三年级 · 算术
用坚式计算。（带*的要验算）

$24 \times 3=\quad 450 \times 6=\quad * 433 \div 4=$

$7 \times 605=$

$306 \div 8=$

$* 840 \div 6=$
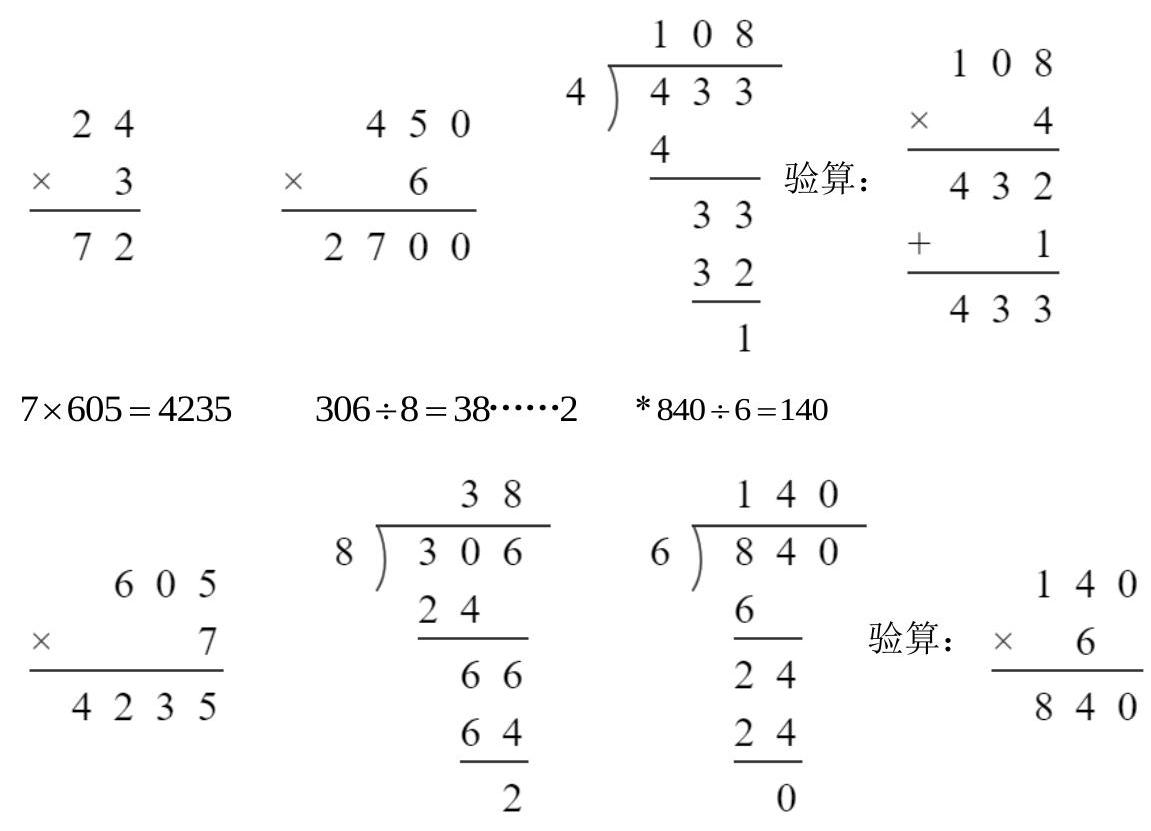
答案: $72 ; 2700 ; 108 \ldots . . .1 ;$

$4235 ; 38 . \ldots . .2 ; 140$

【分析】两位数乘一位数, 用一位数去乘两位数的每一位, 与哪一位上的数相乘, 积就写在哪一位下面; 三位数乘一位数, 用一位数去乘三位数的每一位, 与哪一位上的数相乘满几十, 就向前一位进几,计算每一位得数时, 不要忘记加上进位数; 三位数除以一位数, 先用被除数的百位上的数去除, 如果百位上的数大于除数, 商就在百位, 如果小于, 商就在十位, 每次所得的余数一定要比除数小即可;有余数的除法的验算方法: 用商乘除数加余数看是否等于被除数; 没有余数的除法验算: 商乘除数看是否等于被除数, 据此解答。

【详解】 $24 \times 3=72$

$450 \times 6=2700$

$* 433 \div 4=108 \cdots \cdots \cdot 1$